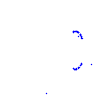
Particle: proton